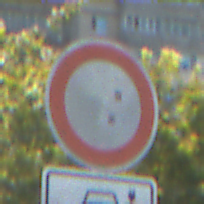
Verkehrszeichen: VerbotFahrzeugeAllerArt
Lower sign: MehrspurigeFahrzeugeFrei11
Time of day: Midday
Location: Outdoor (Urban)
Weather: Clear
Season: NotSpecified
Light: Natural